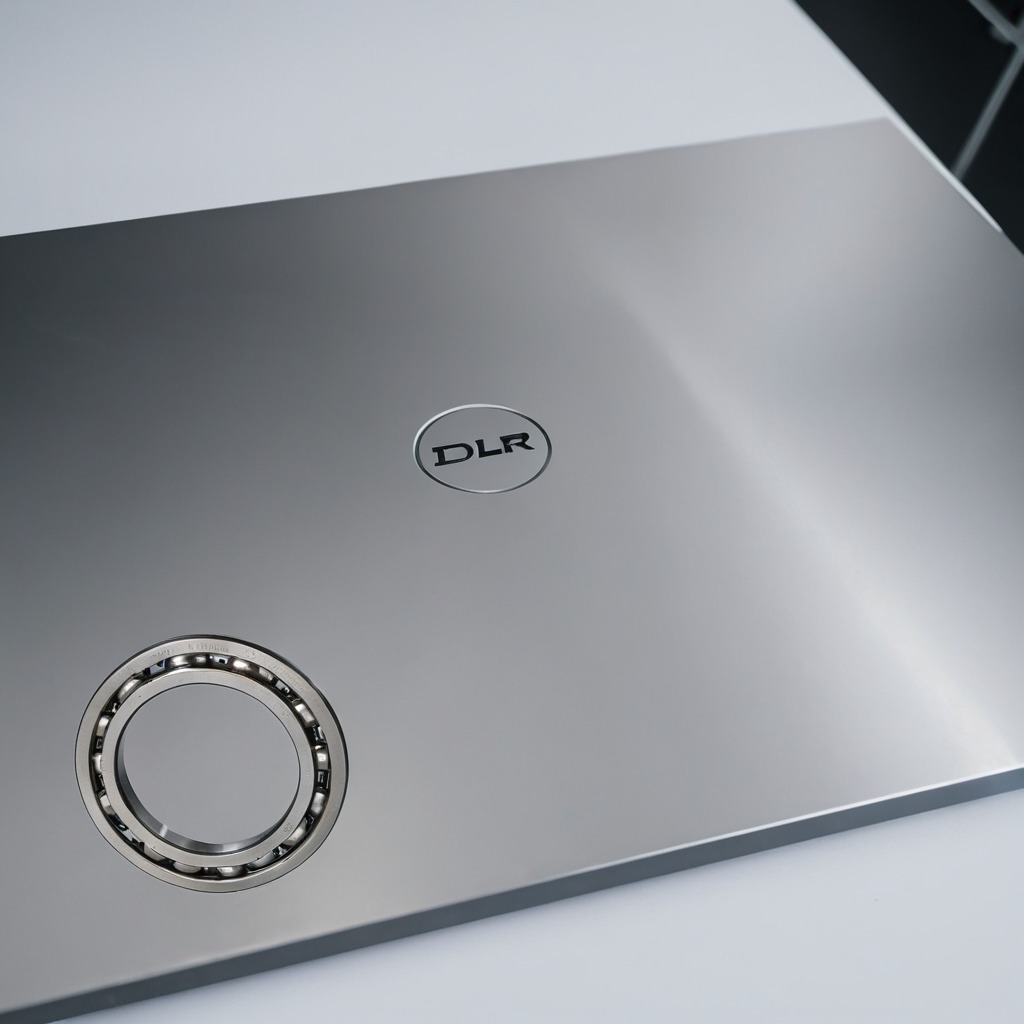
A metal ball bearing is lying on the stainless steel table in a high-end prototyping lab.